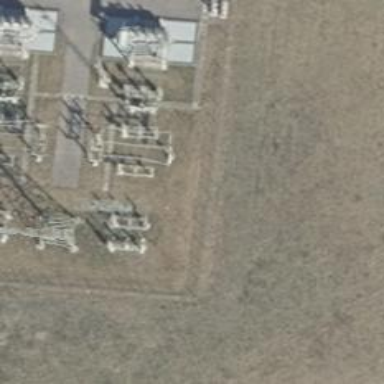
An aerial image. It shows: Power line with three cables.